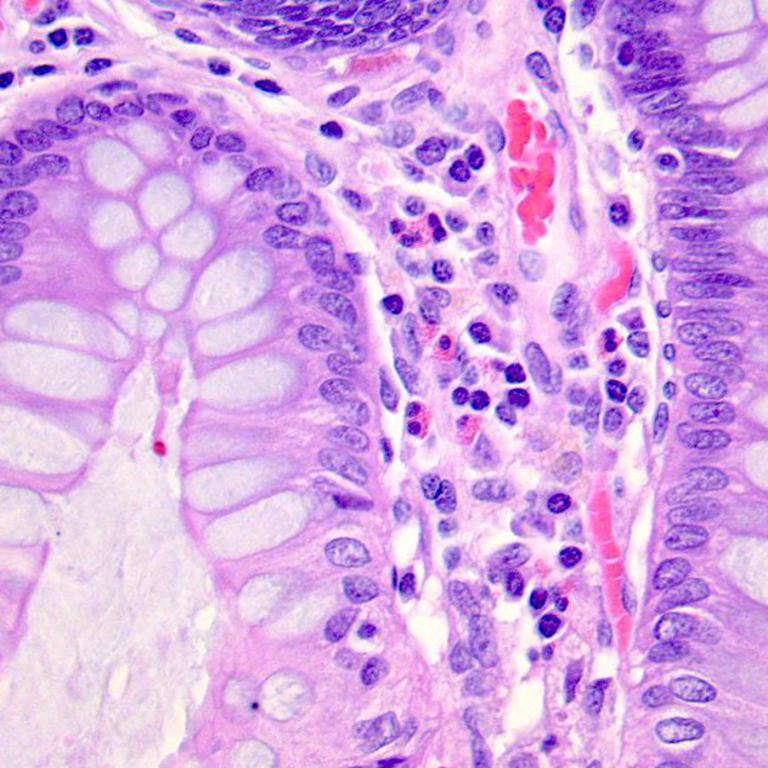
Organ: colon
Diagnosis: benign